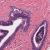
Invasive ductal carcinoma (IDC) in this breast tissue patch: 0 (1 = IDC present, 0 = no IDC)